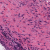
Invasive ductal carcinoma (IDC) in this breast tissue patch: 0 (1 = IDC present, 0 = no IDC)